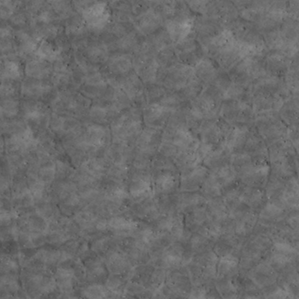
Label: non_frost